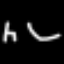
Label: chair